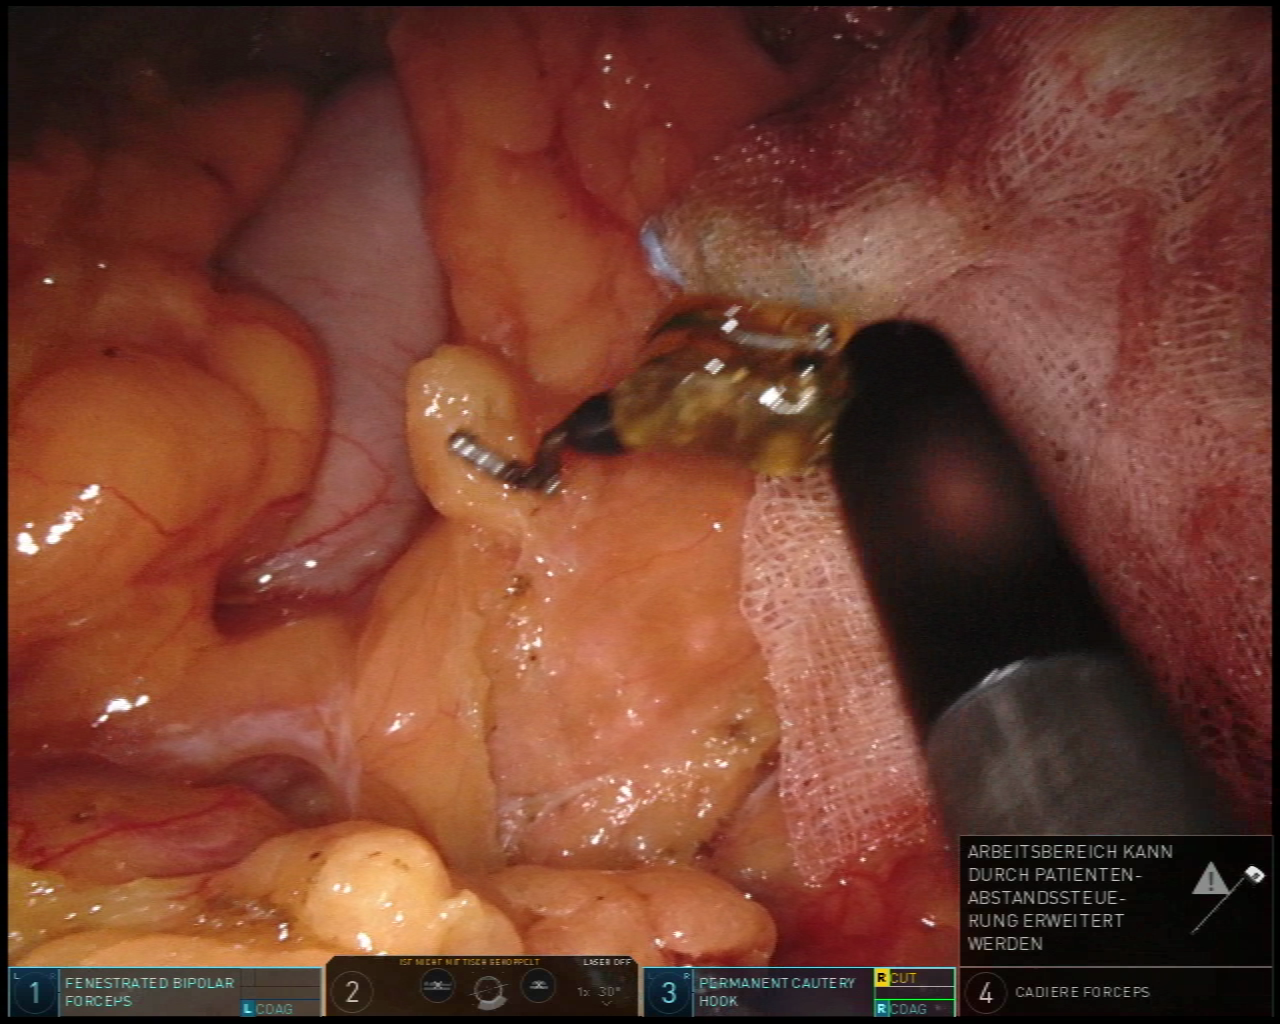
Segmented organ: pancreas
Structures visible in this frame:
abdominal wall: yes
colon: no
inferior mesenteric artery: no
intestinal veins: no
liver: no
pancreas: yes
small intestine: no
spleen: no
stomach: yes
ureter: no
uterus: no
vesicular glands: no